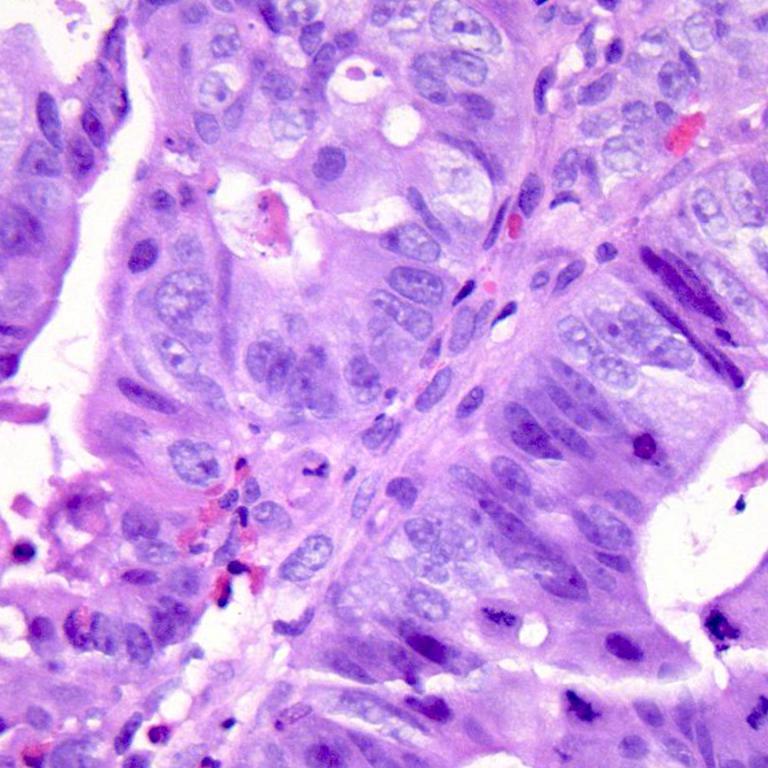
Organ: colon
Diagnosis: adenocarcinomas